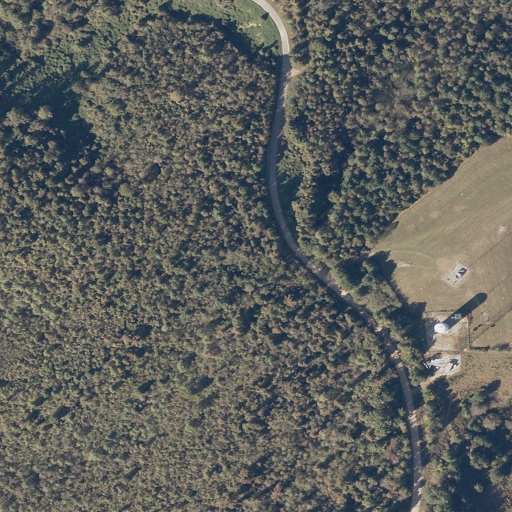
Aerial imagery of ridge(s) in Alabama named Blue Ridge containing deciduous forest, pasture, open development, evergreen forest, mixed forest, low intensity development, and shrub